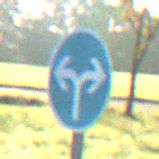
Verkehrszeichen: VorgeschriebeneFahrtrichtungRechtsOderLinks
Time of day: MorningAfternoon
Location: Outdoor (Nature)
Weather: Clear
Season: NotSpecified
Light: Natural